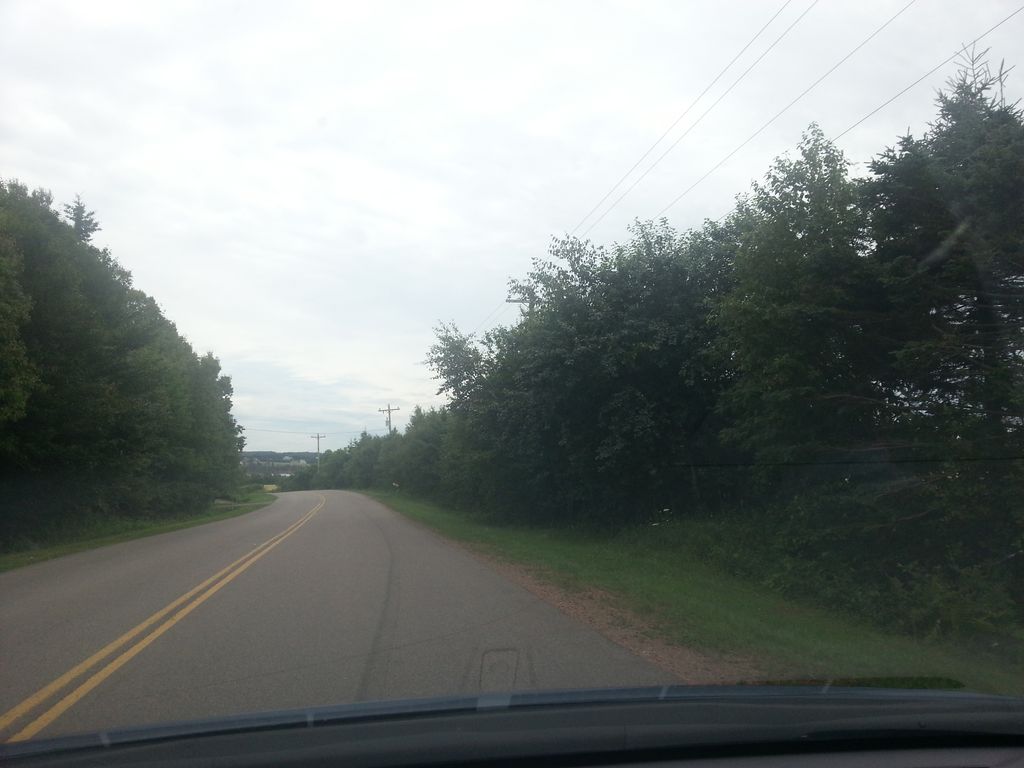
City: charlottetown